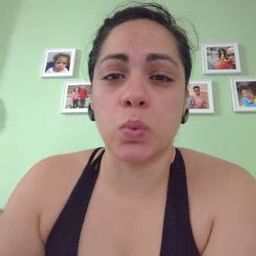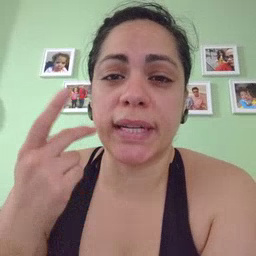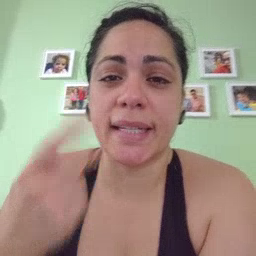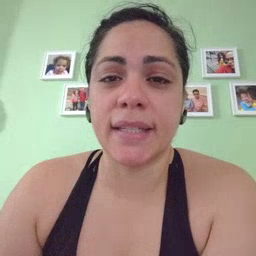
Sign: kitty